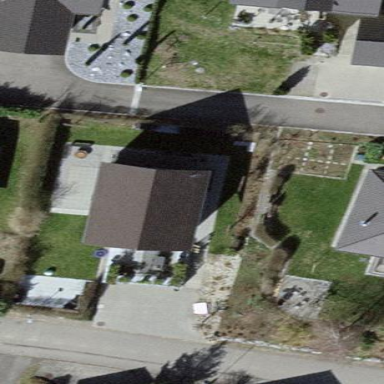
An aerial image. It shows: Simple and straightforward house.